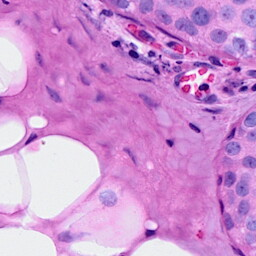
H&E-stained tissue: Breast